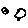
Label: cat